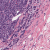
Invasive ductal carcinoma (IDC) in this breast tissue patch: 1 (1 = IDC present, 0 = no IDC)